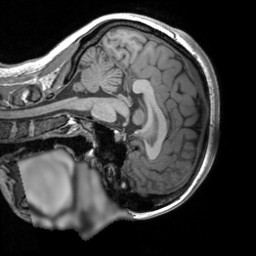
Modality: T1w
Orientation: sagittal
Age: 23
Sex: female
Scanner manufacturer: siemens
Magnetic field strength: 3 T
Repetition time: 1.9 s
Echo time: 0.00293 s